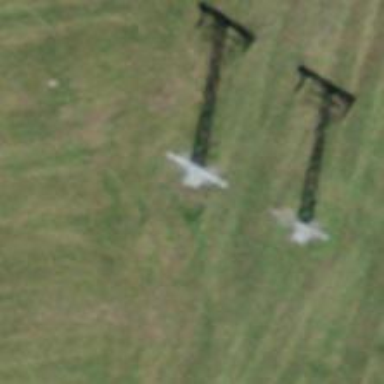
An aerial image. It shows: Pylon used for aerialway.